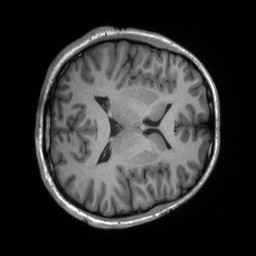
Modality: T1w
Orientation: axial
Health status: healthy
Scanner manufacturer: siemens
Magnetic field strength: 3 T
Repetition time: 2.3 s
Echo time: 0.00228 s